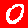
Digit: 0